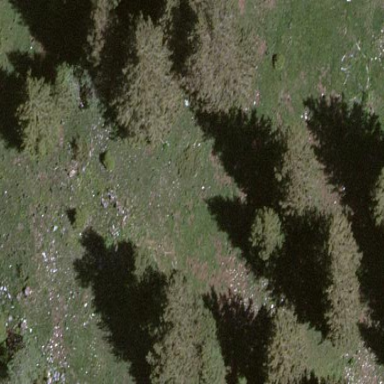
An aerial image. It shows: Forest area.